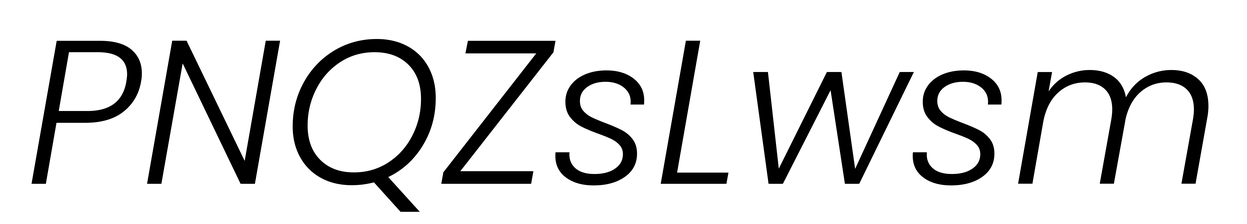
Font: Poppins-LightItalic